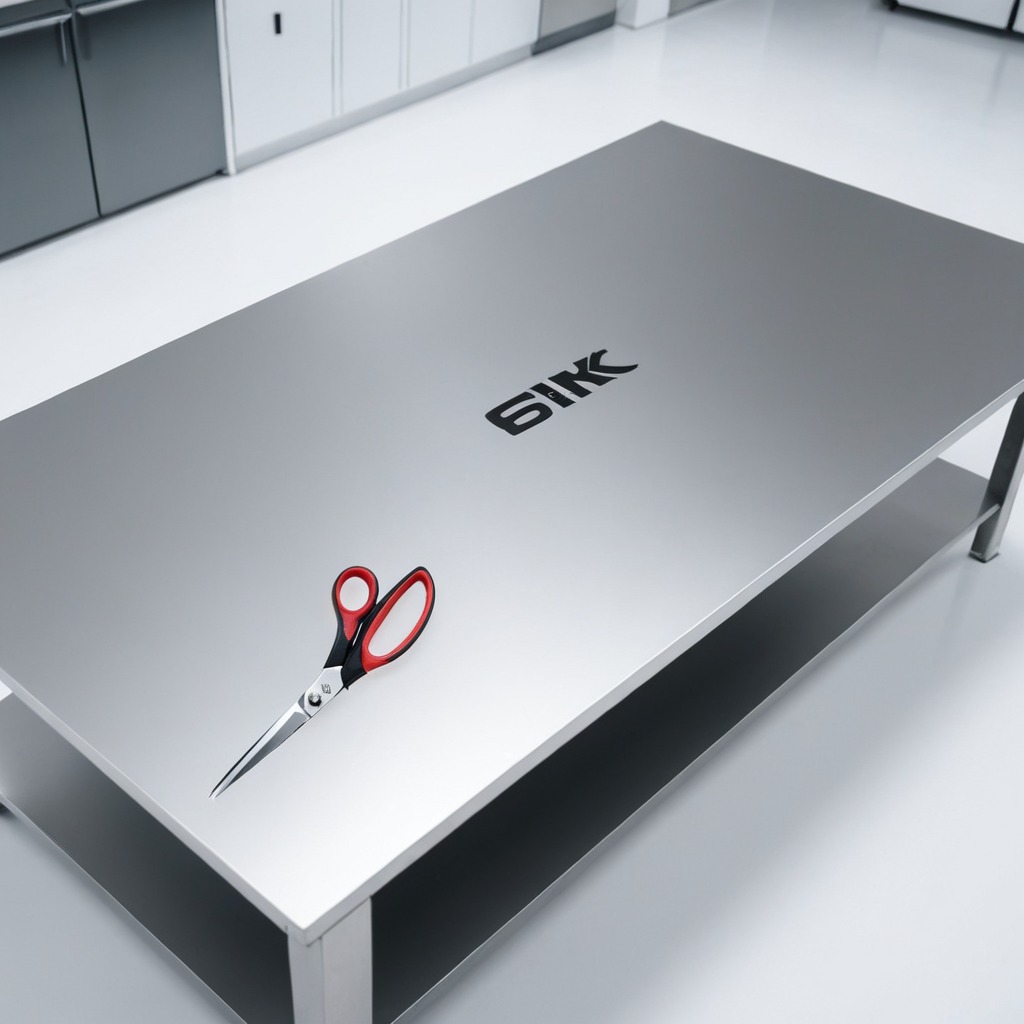
A scissor is lying on the stainless steel table in a high-end prototyping lab.